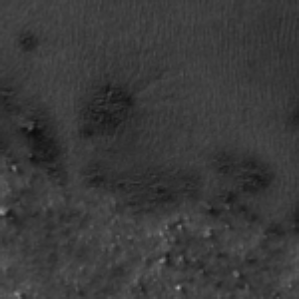
Label: frost